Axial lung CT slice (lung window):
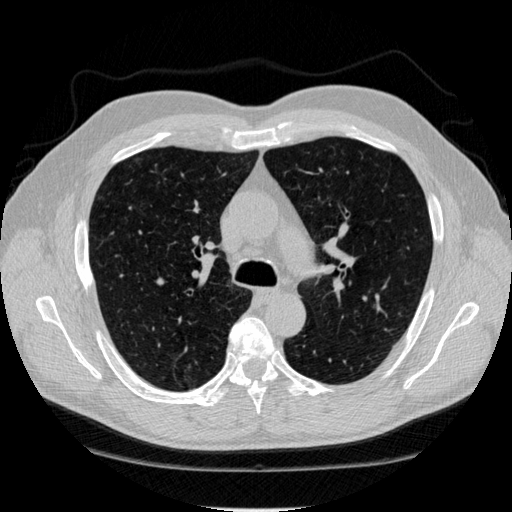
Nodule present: no